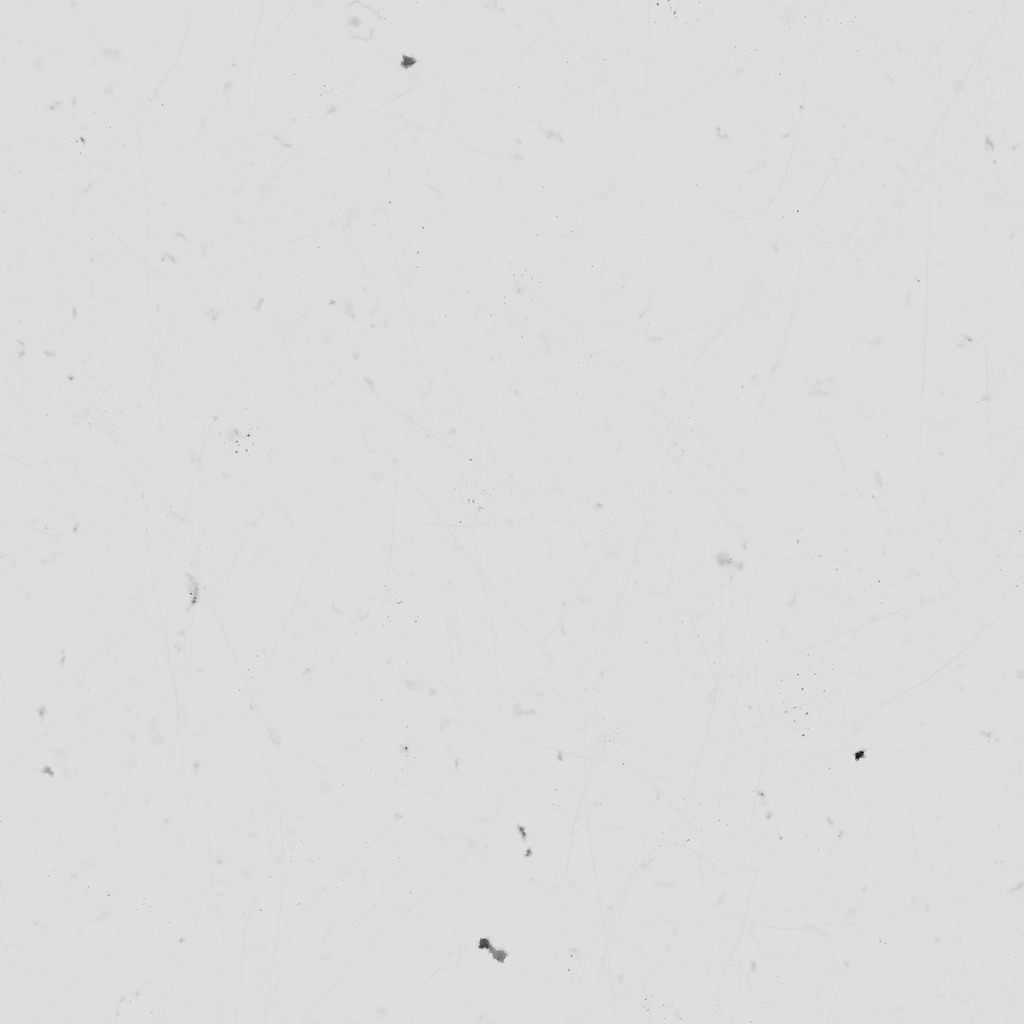
Texture map type: Displacement